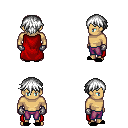
a pixel art fantasy rpg character, male body template, human, tanned skin, red cape, magenta pants, white short bangs hairstyle, metal gloves, black slippers, four views (front, back, left, right), 2x2 character sprite sheet, small pixel art, hard edges, no anti-aliasing